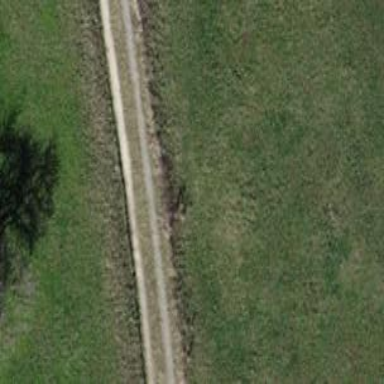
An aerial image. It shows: Track with grade3 tracktype.